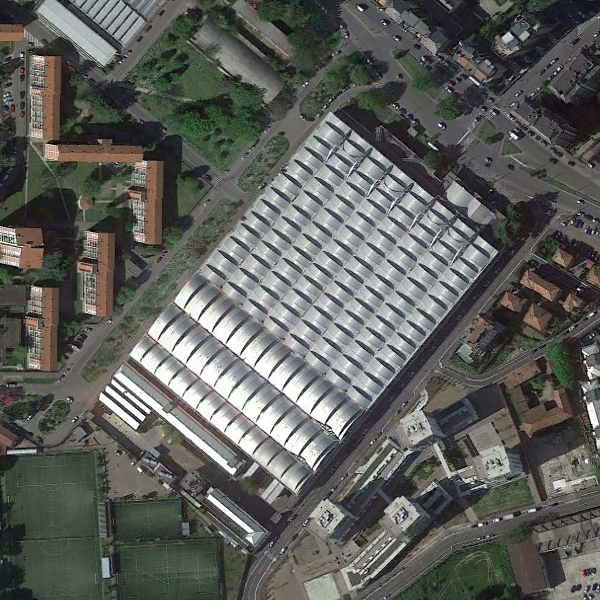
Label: Center